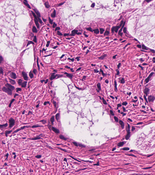
Tumor epithelial tissue: yes
Tumor-associated stroma tissue: yes
Normal tissue: no